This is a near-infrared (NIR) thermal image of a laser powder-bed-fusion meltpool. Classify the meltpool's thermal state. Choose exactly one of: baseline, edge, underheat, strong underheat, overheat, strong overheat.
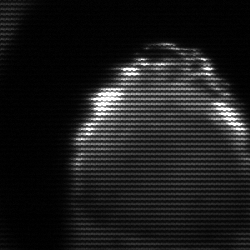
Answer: edge